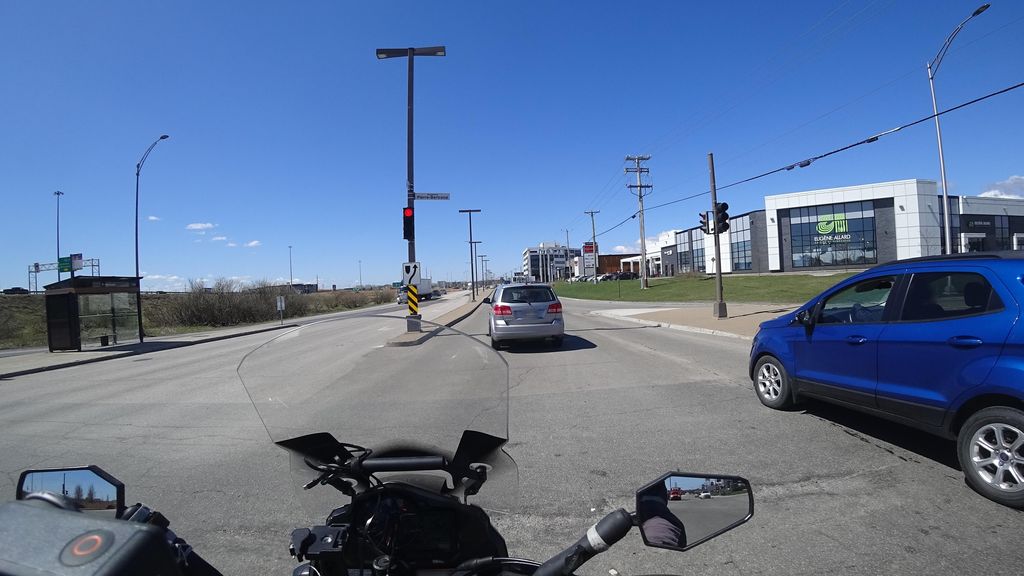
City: quebec_city